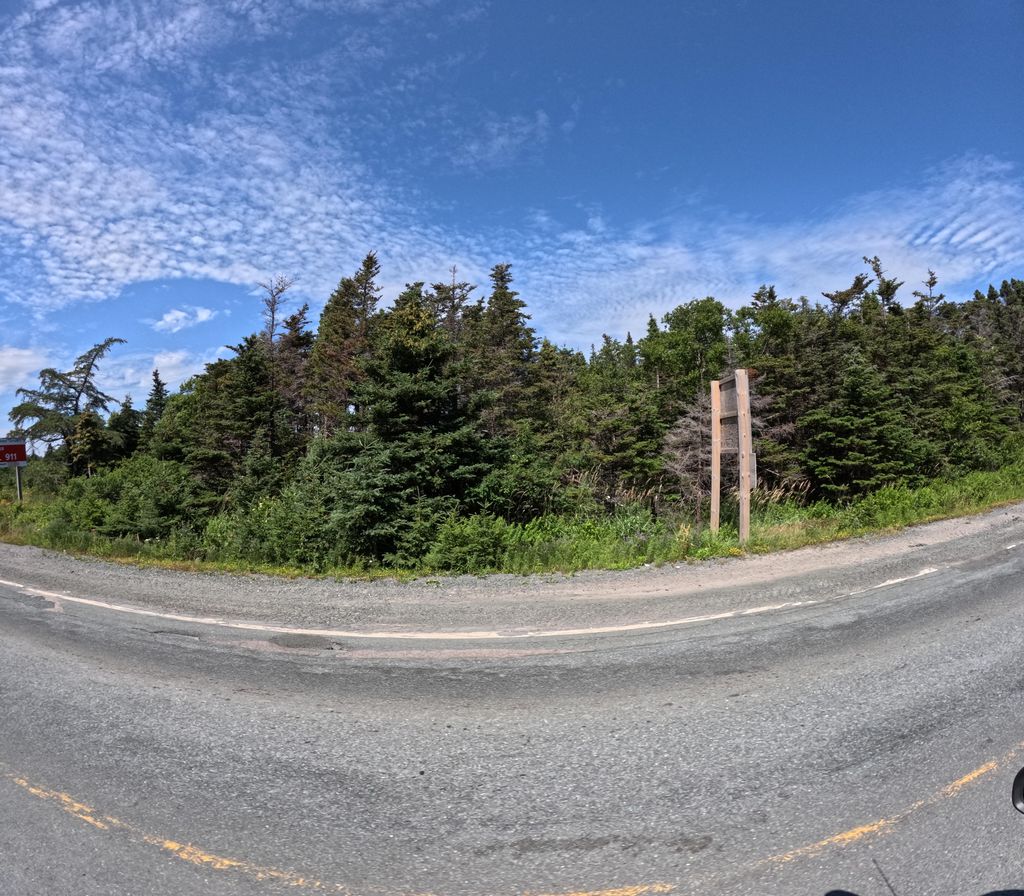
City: st_johns